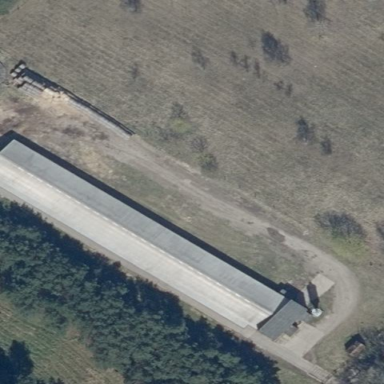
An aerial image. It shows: Farmyard area.